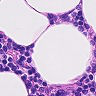
Metastatic tissue present: no